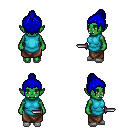
a pixel art fantasy rpg character, female body template, orc, green skin, teal tunic, robe skirt, blue short topknot hairstyle, white slippers, dagger, four views (front, back, left, right), 2x2 character sprite sheet, small pixel art, hard edges, no anti-aliasing